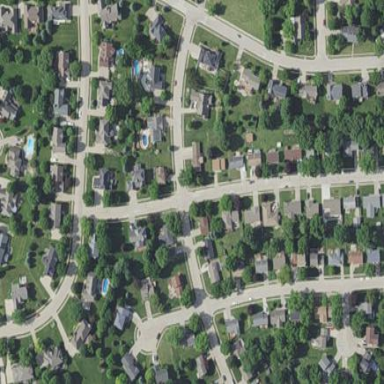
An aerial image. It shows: Residential neighbourhood.